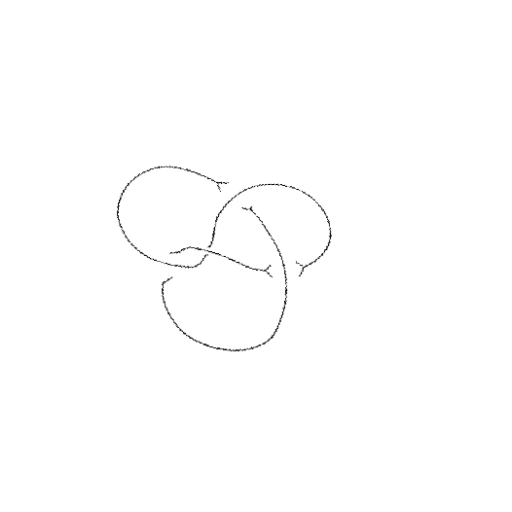
Crossing number: 4